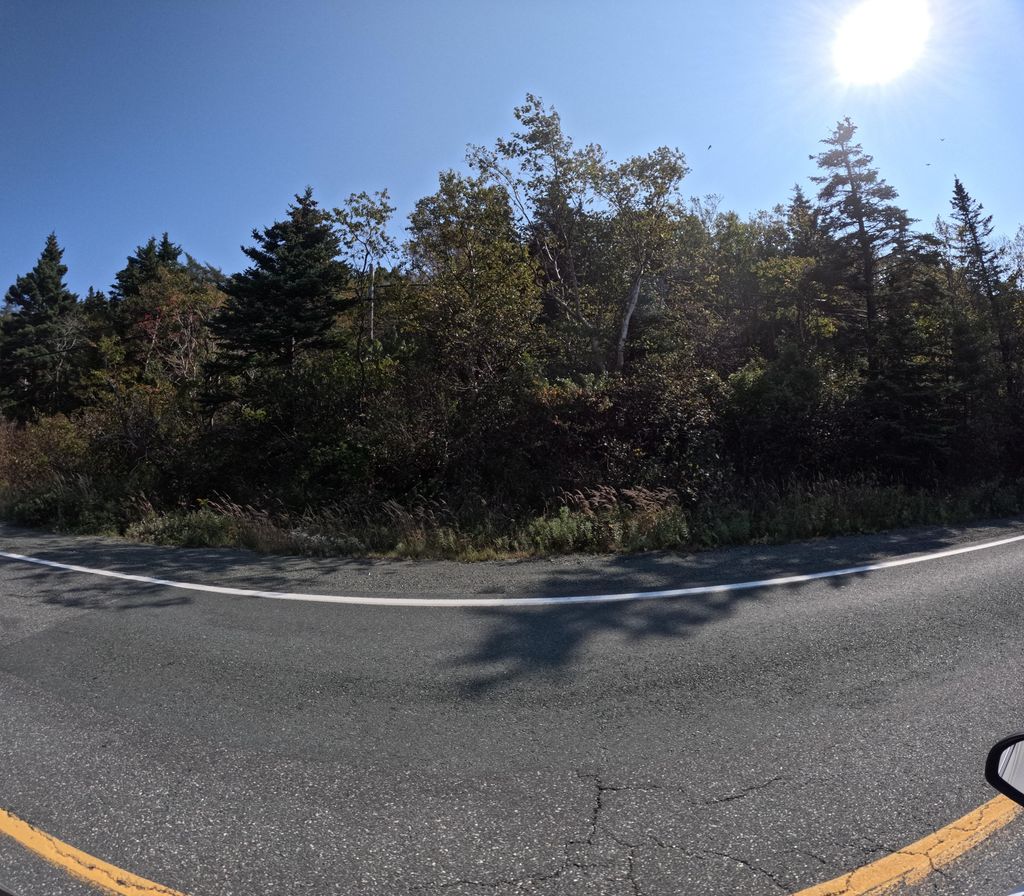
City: st_johns